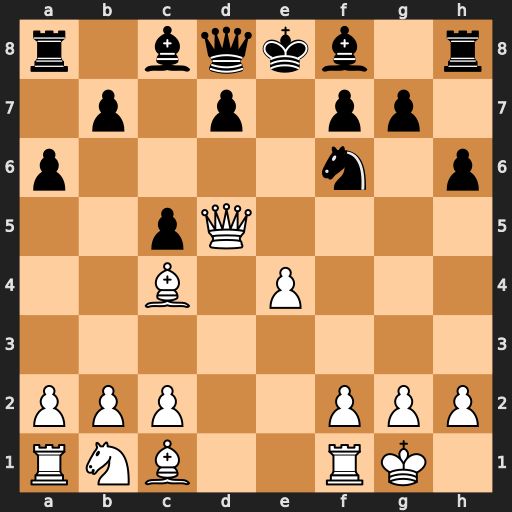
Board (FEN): r1bqkb1r/1p1p1pp1/p4n1p/2pQ4/2B1P3/8/PPP2PPP/RNB2RK1
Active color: w
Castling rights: kq
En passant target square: -
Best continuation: Qxf7#